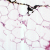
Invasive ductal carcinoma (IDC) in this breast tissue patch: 0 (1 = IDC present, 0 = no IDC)